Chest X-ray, PA view. Patient: 73 years old, sex M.
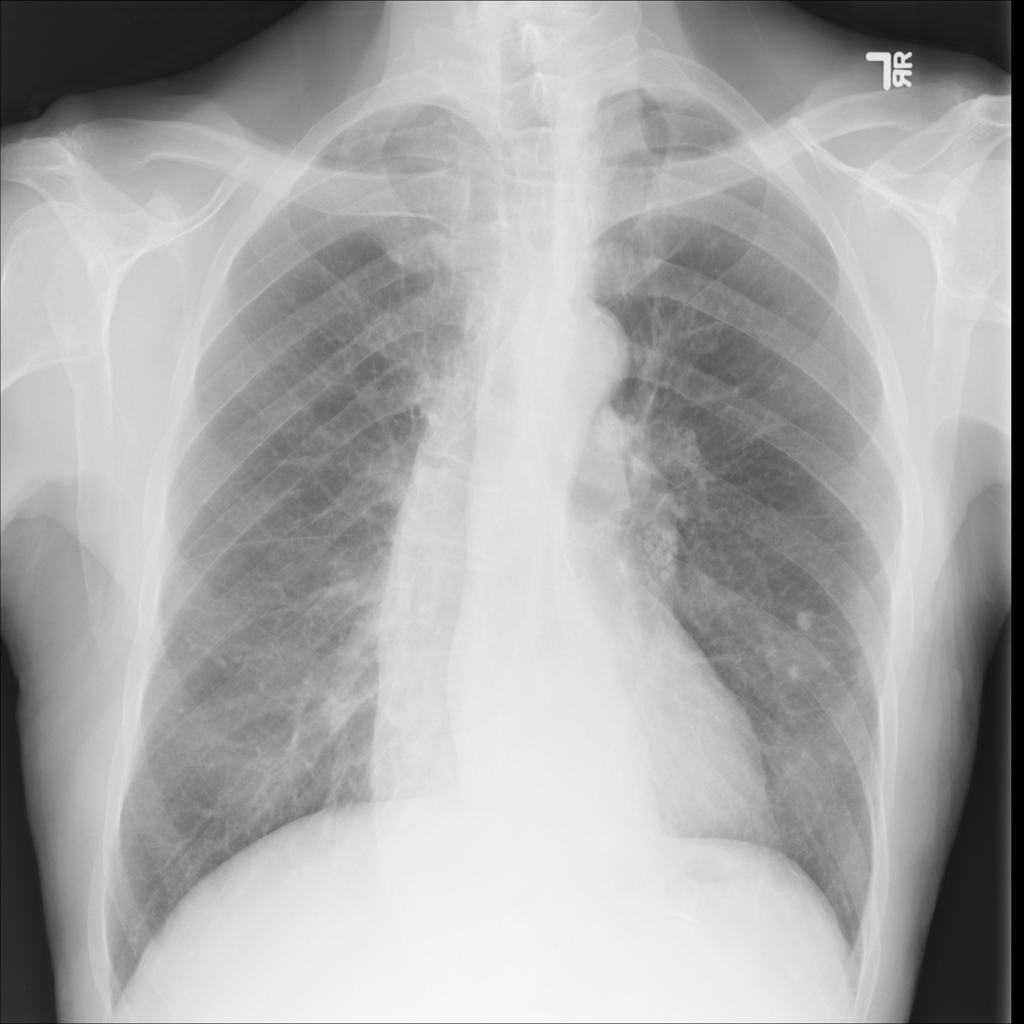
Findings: Atelectasis